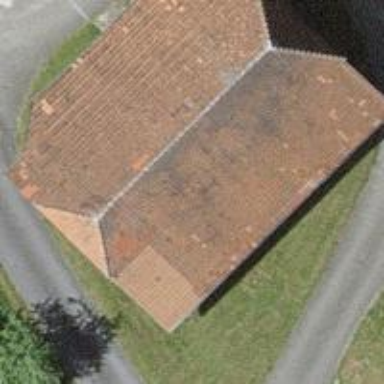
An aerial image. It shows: Barn.